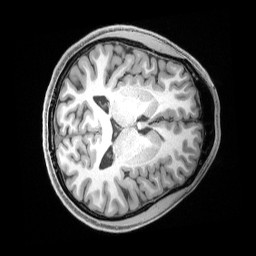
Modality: T1w
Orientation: axial
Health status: healthy
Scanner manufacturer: siemens
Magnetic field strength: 3 T
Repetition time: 2.4 s
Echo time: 0.00222 s